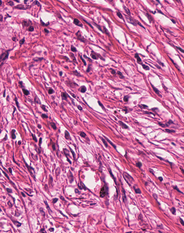
Tumor epithelial tissue: no
Tumor-associated stroma tissue: yes
Normal tissue: no